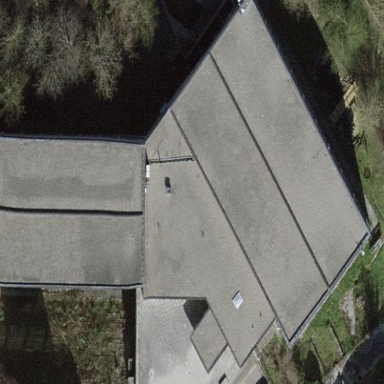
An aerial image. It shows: Sports hall building.